Question: I created a grouped boxplot with ggplot2. Now I want to add additional data to the existing plot in the following way:
for each month I have "Optimal" value that should be displayed as a dot and these dots should be connected by a line. This is the desired state:

How could I add those dots and lines to my plot?
Can I by any chance put the connecting lines behind the boxplots?
Here is my current state and the data:
1. Ggplot without dots :
2. Data frame:Data frame
R Code:
'''
data("MyData")
MyData$Month <- as.factor(MyData$Month)
head(MyData)
MyPlot <- ggplot(MyData, aes(x=Month, y=Note, fill=Treatment)) +
geom_boxplot()
MyPlot
'''
Thank you in advance!
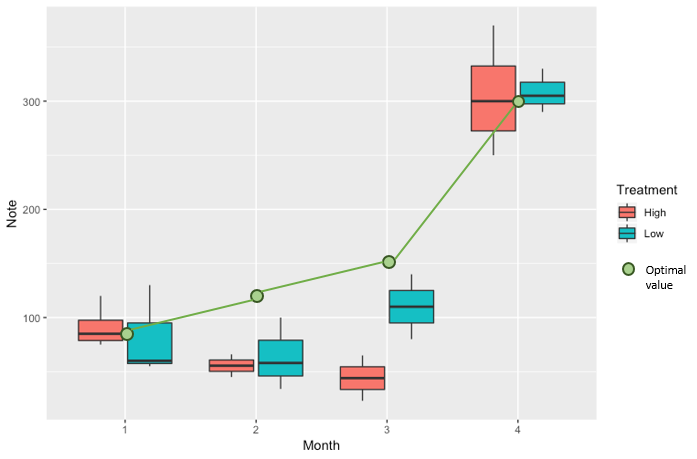
Answer: Simply add an geom mapping the y to a different variable. For the sake of simplicity, I moved some of the aesthetics to the geom_boxplot.
'''
MyPlot <- ggplot(MyData, aes(x=Month)) + geom_boxplot(aes(y=Note, fill=Treatment)
MuPlot <- MyPlot + geom_pointline(aes(y=Optimum), colour="green", stroke="black")
'''
This will however not add you points to the legend, as ggplot2 does not support multiple encodings of the same scale (i.e. using both Treatment and a separate variable for colour).
The geom 'geom_pointline' is from the 'lemon' package.
On a second note, try this for the second line:
'''
MuPlot <- MyPlot + geom_pointline(aes(y=Optimum, colour="Optimum"), stroke="black") + scale_colour_manual(values('Optimum'='green'))
'''